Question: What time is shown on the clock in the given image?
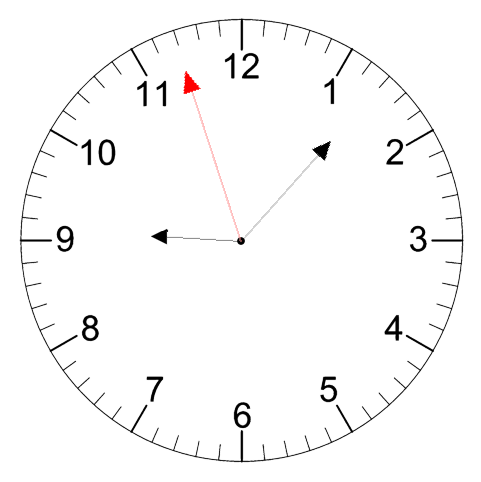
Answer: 09:06:57